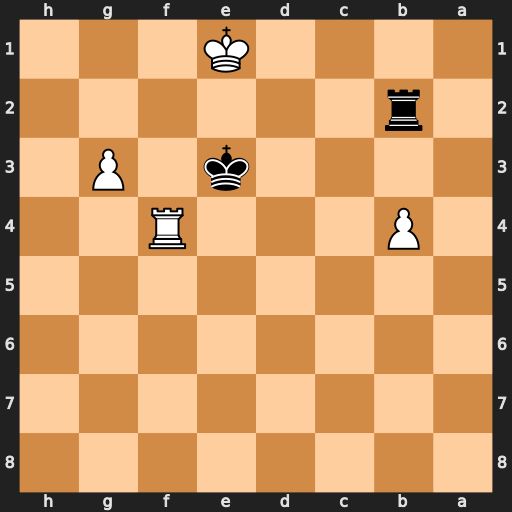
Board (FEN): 8/8/8/8/1P3R2/4k1P1/1r6/4K3
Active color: b
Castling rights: -
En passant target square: -
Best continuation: Rb1#